An envelope spectrum derived from a bearing vibration measurement is shown; the reference markers locate BPFO, BPFI, BSF and FTF for this bearing geometry and shaft speed. Determine the bearing's health state. Answer with exactly one of: normal, inner_race, outer_race, ball.
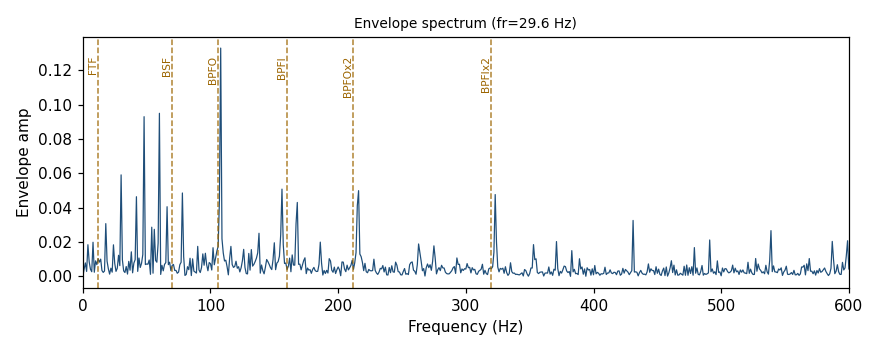
Answer: outer_race